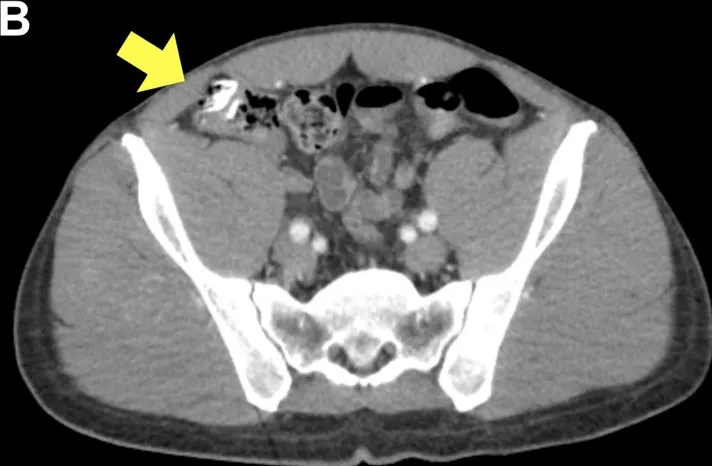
Abdominal computed tomography scan of a 41-year-old male with acute appendicitis. Axial. Images of the dilated appendix with thickened, enhancing walls and periappendiceal fat infiltration (arrows).
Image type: radiology (ct)